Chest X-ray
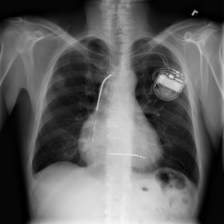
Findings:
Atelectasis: negative
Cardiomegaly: positive
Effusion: negative
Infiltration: positive
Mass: positive
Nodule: positive
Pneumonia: negative
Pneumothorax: negative
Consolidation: negative
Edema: negative
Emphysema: negative
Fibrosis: negative
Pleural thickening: negative
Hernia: negative